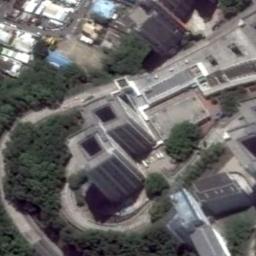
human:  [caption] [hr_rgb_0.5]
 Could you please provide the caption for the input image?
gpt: The commercial area is consist of many buildings next to the trees .

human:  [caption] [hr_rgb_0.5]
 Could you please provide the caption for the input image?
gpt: There are several tall buildings and lawns and several alleys and many trees in a commercial area .

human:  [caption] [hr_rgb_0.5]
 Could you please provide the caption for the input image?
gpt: A commercial area with two high-rise buildings is studded with some roads and trees and the economy of this area is very developed.

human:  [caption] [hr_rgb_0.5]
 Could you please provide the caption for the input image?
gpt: Houses come in all shapes and sizes .

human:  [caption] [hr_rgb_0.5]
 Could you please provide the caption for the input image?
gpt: There are two buildings with many green trees around on a commercial area .